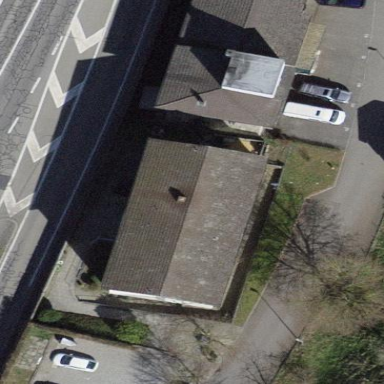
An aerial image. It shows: Building with tile roof.